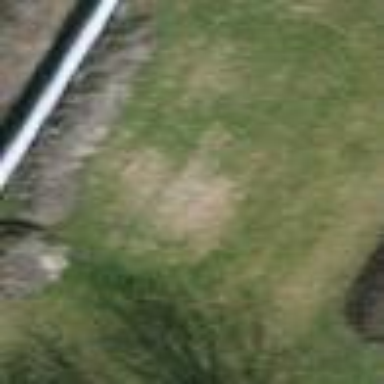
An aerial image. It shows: Golf tee on grassy land.